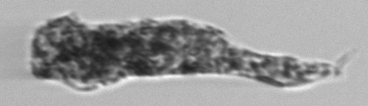
Label: fecal_pellet